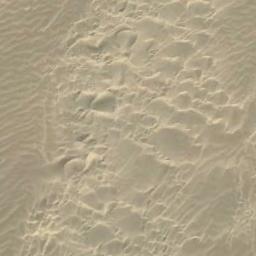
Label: desert